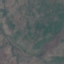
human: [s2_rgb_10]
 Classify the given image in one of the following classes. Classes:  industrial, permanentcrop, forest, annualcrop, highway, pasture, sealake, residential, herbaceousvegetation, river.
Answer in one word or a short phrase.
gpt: HerbaceousVegetation